Field crop: maize
Growth stage: 2
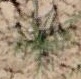
Species: salsola